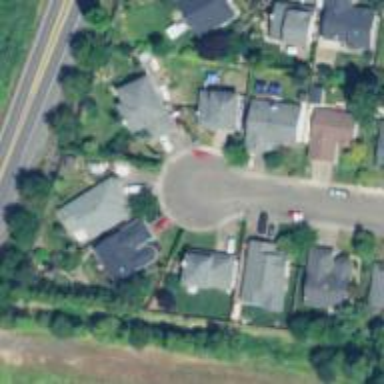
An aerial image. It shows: Turning circle on the road.